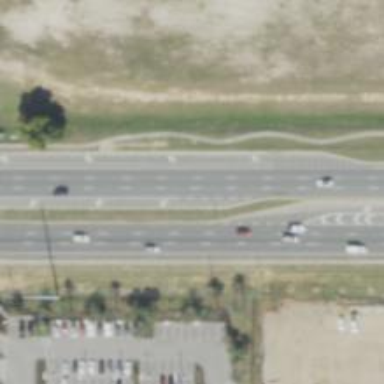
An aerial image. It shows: Asphalt road designated as trunk highway.